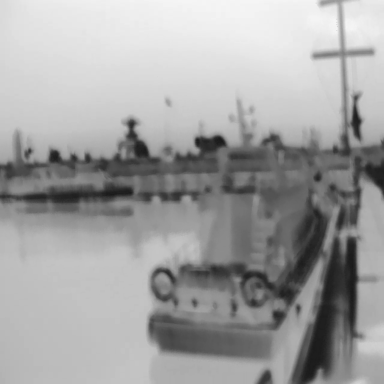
There are two objects shown in the infrared image, including a canoe, and a bulk_carrier.